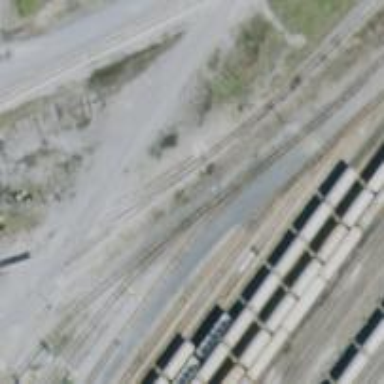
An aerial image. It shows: Railway siding for service.